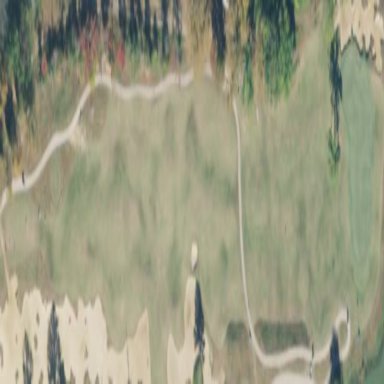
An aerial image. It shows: Grassy area designated as golf fairway.